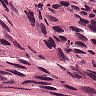
Metastatic tissue present: yes